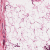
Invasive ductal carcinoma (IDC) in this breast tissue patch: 0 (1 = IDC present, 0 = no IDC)